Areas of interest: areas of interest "Anhui Lu'an Technical College (Second Campus)"
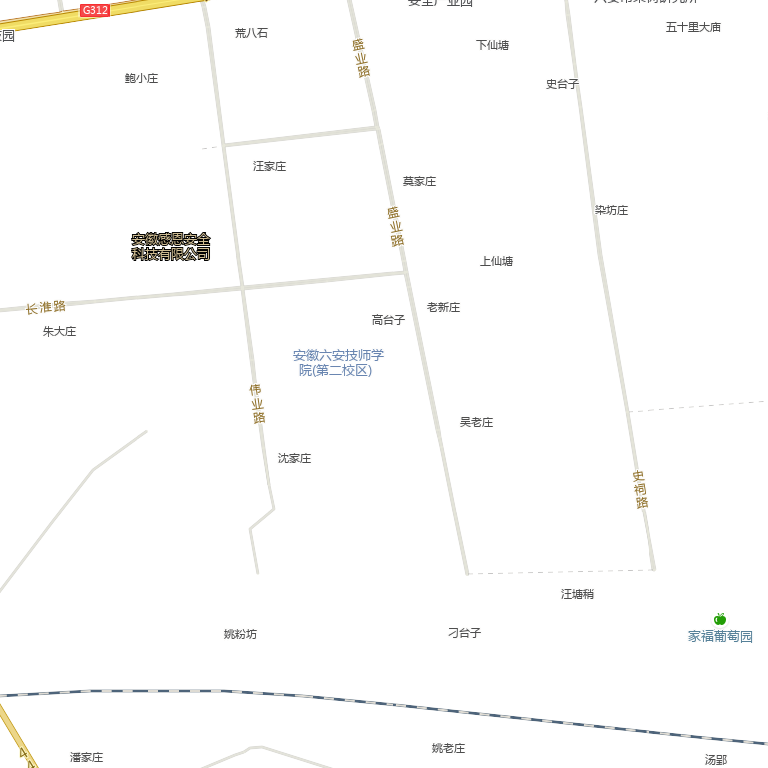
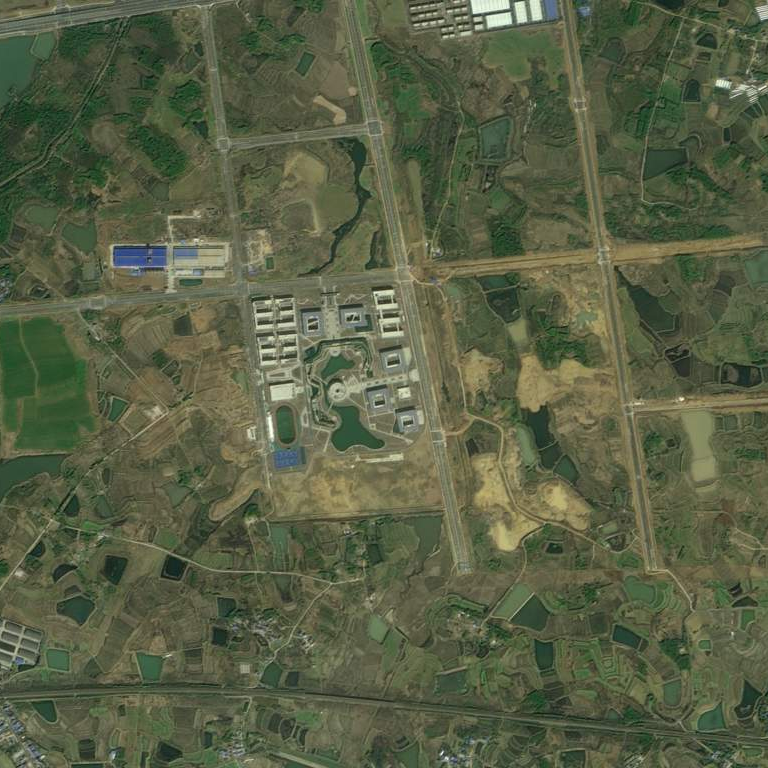